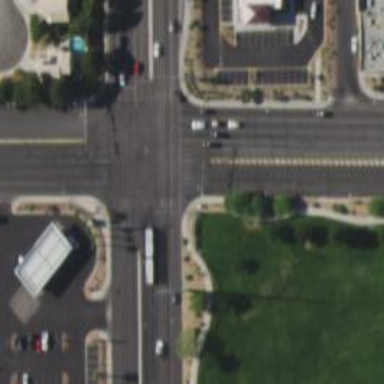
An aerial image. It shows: Solid stop line on the road marking.